Question: I want to align my text in a way like a table, and I want it to be 3 centered text views.
Thing is, the TableLayout is a premade set up, and I don't know how many items I'm about to enter inside, so I have a ScrollView Layout before the main LinearLayout so I can pan down the view.
Even if I have table rows, I need to pad correctly the columns, so here is a picture to understand:

I attempted to work with 3 TextViews and an offset integer, here is my Java Code:
'''
for (int i = 0; i < orderPartsNames.size(); i++) {
// Linear row
LinearLayout ly= new LinearLayout(getApplicationContext());
ly.setOrientation(LinearLayout.HORIZONTAL);
currentLy.addView(ly,8+i);
// Part name
TextView textName = new TextView(getApplicationContext());
String partName = ""+orderPartsNames.get(i);
int offset = 0;
int length = partName.length();
if(length >= 5)
offset = length*8;
else if(length == 4)
offset = -length;
else if(length == 3)
offset = -length;
else if(length == 2)
offset = -length*20;
else if(length == 1)
offset = -length*25;
textName.setText(partName);
textName.setTextSize(20);
textName.setPadding(10, 20, 250-offset, 20);
ly.addView(textName);
//System.out.println(orderPartsNames.get(i));
// Part amount
TextView textAmount = new TextView(getApplicationContext());
textAmount.setText(""+orderParts.get(i).getAmount());
textAmount.setTextSize(20);
textAmount.setPadding(0, 20, 260, 20);
ly.addView(textAmount);
//System.out.println(orderParts.get(i).getAmount());
// Part price
TextView textPrice = new TextView(getApplicationContext());
textPrice.setText(""+orderParts.get(i).getPricePerUnit());
textPrice.setTextSize(20);
textPrice.setPadding(0, 20, 0, 20);
ly.addView(textPrice);
//tableLayout.addView(tableRow);
}
'''
In the Part Name, I attempted to create a line with some formula like:
offset = -length*(length*5);
but it still didn't work and everything is so off map...
Is there an easier way to do this?
I would like to hear suggestions, thanks!
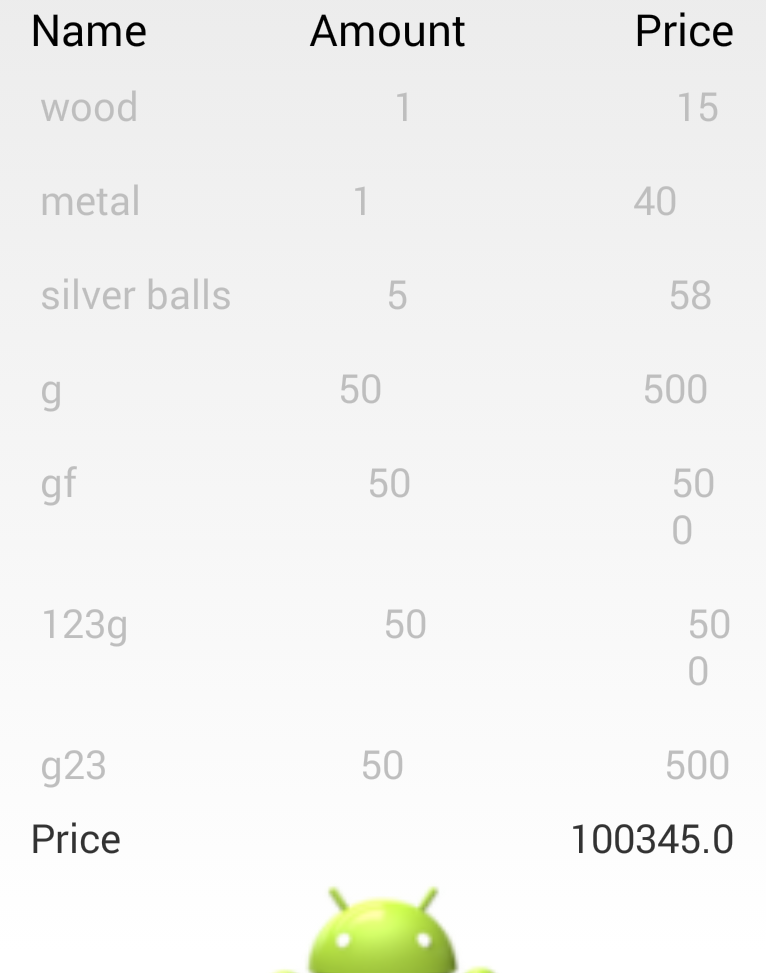
Answer: Fixed it:
'''
for (int i = 0; i < orderPartsNames.size(); i++) {
// Linear row
LinearLayout ly = new LinearLayout(getApplicationContext());
ly.setOrientation(LinearLayout.HORIZONTAL);
currentLy.addView(ly, 8 + i);
// Part name
TextView textName = new TextView(getApplicationContext());
textName.setText("" + orderPartsNames.get(i));
textName.setTextSize(20);
LinearLayout.LayoutParams lp = new LayoutParams(
20, LayoutParams.WRAP_CONTENT, (float) 0.34);
textName.setLayoutParams(lp);
ly.addView(textName);
// Part amount
TextView textAmount = new TextView(getApplicationContext());
textAmount.setText("" + orderParts.get(i).getAmount());
textAmount.setTextSize(20);
LinearLayout.LayoutParams lp2 = new LayoutParams(
20, LayoutParams.WRAP_CONTENT, (float) 0.33);
textAmount.setLayoutParams(lp2);
ly.addView(textAmount);
// Part price
TextView textPrice = new TextView(getApplicationContext());
textPrice.setText("" + orderParts.get(i).getPricePerUnit());
textPrice.setTextSize(20);
LinearLayout.LayoutParams lp3 = new LayoutParams(
100, LayoutParams.WRAP_CONTENT);
textPrice.setLayoutParams(lp3);
ly.addView(textPrice);
}
'''